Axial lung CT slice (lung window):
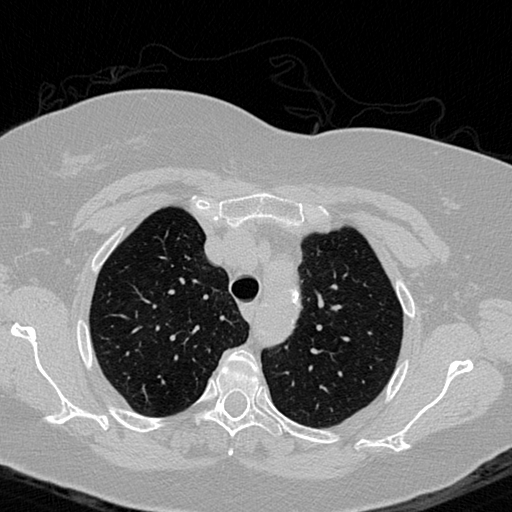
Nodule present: no